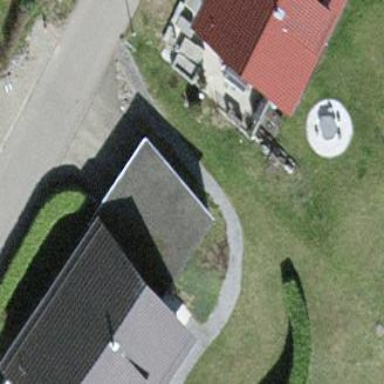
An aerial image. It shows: Garage.